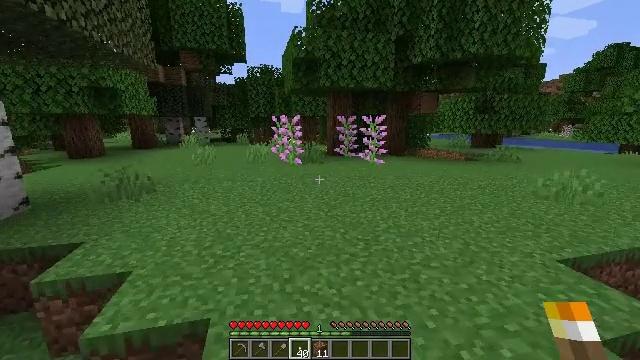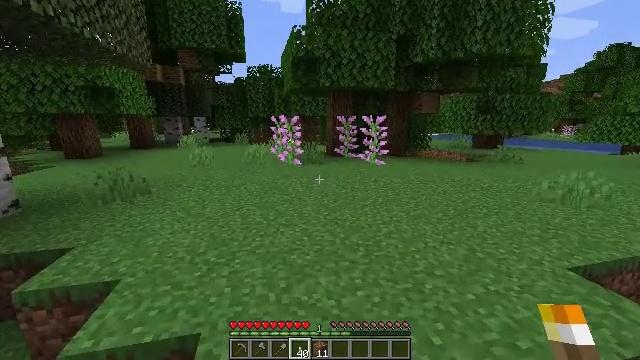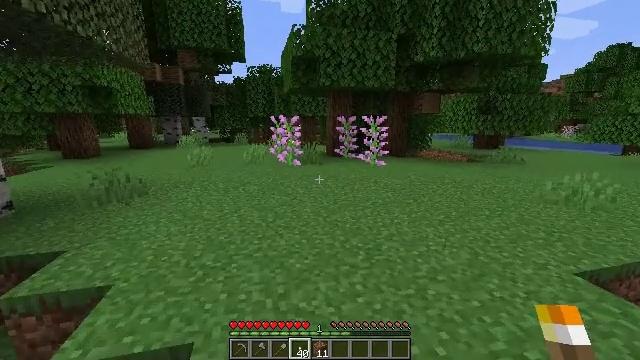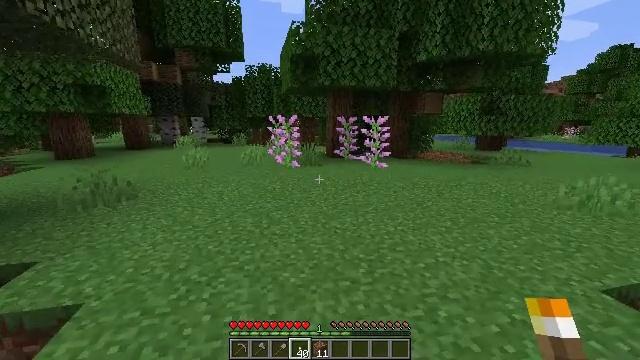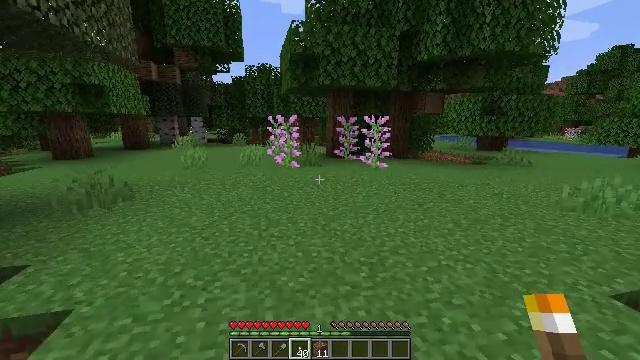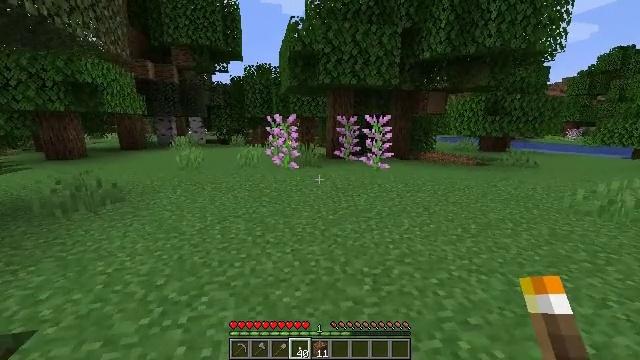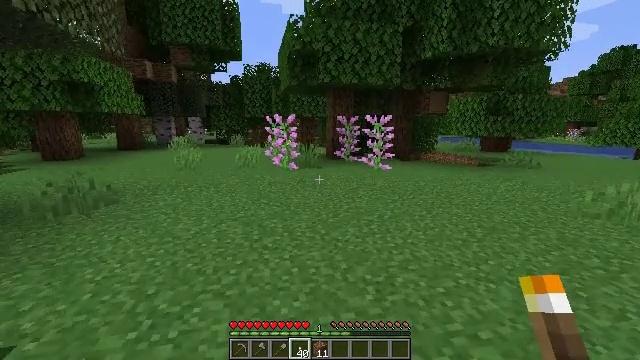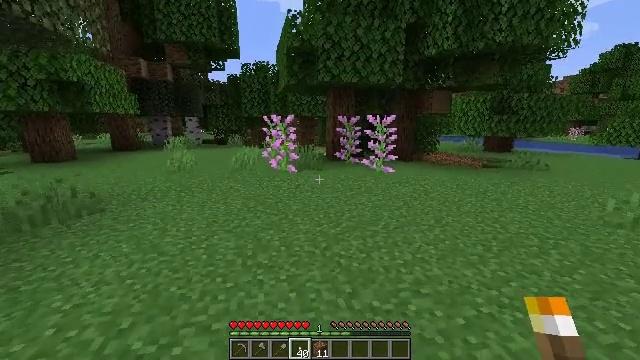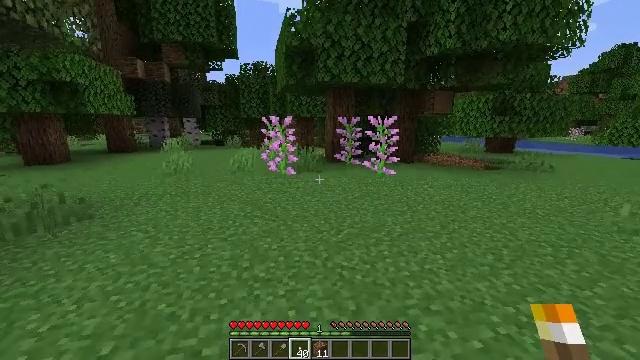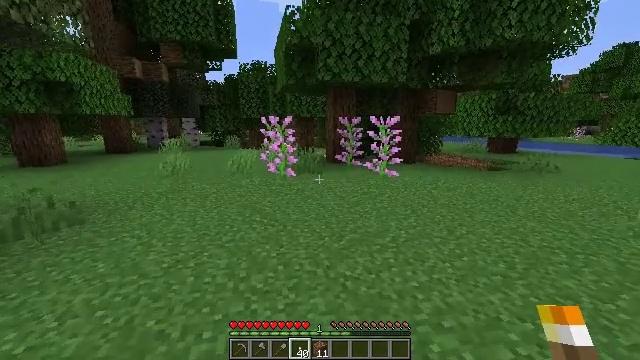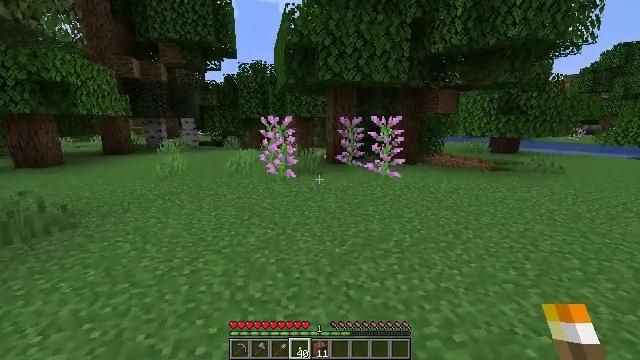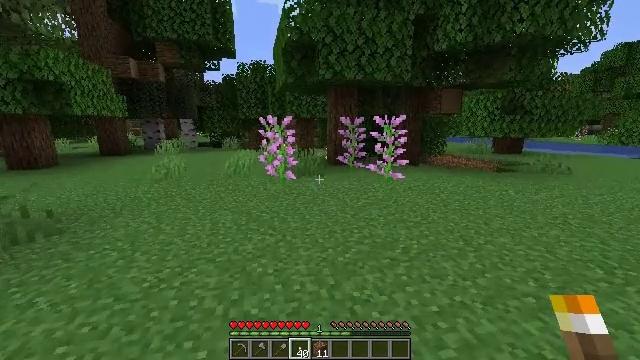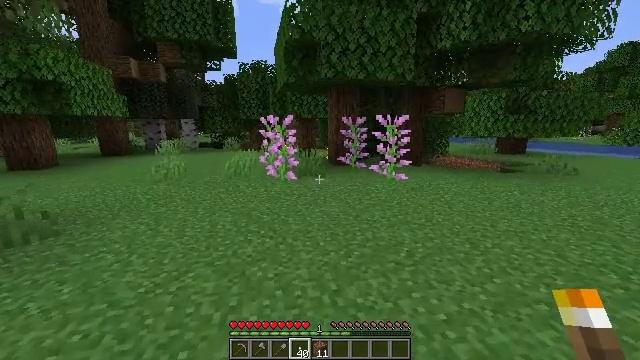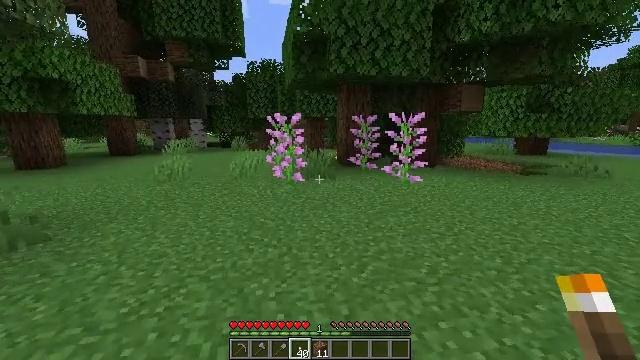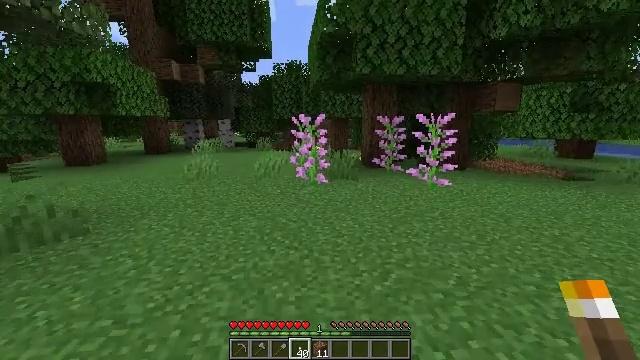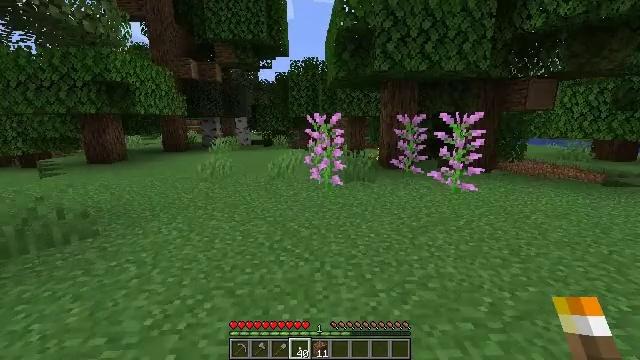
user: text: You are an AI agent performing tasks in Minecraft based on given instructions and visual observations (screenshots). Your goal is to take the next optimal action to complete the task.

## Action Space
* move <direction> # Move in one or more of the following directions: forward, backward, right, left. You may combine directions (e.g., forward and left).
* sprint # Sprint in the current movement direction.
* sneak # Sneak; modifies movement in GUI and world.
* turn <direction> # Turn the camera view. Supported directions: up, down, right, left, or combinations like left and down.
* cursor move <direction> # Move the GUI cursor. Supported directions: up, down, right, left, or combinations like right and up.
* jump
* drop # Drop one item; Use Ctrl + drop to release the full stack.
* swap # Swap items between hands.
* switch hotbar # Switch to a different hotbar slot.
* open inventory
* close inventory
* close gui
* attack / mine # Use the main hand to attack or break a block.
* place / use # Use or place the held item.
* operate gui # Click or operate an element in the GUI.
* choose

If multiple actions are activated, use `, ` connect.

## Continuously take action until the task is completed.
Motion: motion action
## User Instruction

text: Pick up the lilac.
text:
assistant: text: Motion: move forward
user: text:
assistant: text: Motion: move forward
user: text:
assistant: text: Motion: move forward
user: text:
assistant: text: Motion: move forward
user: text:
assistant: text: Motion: move forward
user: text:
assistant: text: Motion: move forward
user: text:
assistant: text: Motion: move forward
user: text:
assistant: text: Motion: move forward
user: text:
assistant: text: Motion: move forward
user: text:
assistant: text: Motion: move forward
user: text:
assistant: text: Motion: move forward
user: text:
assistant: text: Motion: move forward
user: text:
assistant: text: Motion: move forward, turn left
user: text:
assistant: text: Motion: move forward, turn left
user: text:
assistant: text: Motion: move forward, turn left
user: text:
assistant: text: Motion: move forward, turn left
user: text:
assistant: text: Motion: move forward
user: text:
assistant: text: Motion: move forward, turn left
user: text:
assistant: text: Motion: move forward
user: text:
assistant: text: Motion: move forward and move right
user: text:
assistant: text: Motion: move forward and move right
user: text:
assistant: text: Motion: move forward and move right
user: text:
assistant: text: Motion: move forward and move right
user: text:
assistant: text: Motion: move forward
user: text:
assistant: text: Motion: move forward
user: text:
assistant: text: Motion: move forward
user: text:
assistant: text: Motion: move forward, turn left
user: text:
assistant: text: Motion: move forward, turn left
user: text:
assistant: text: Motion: move forward
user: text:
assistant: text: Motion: move forward